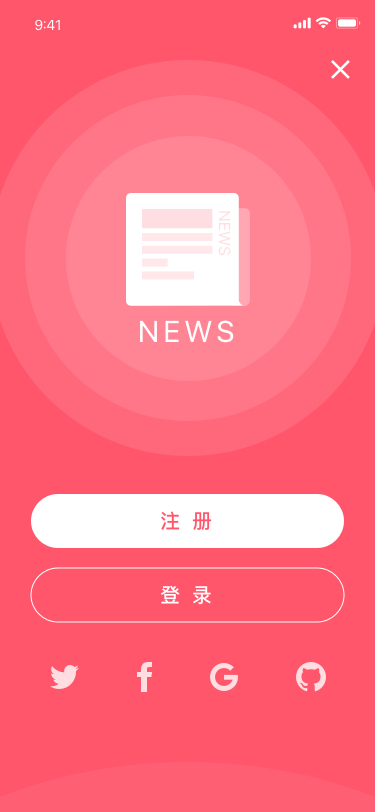
Text in this UI design:
NEWS
NEWS
注 册
登 录